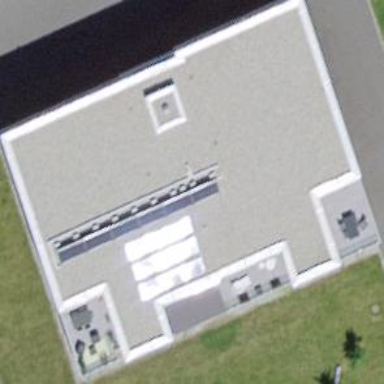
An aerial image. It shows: Apartment building with flat roof.